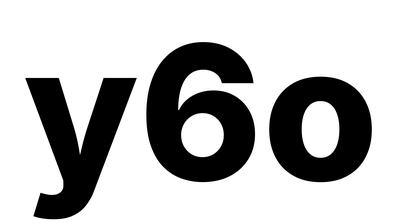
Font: Inter_ExtraBold